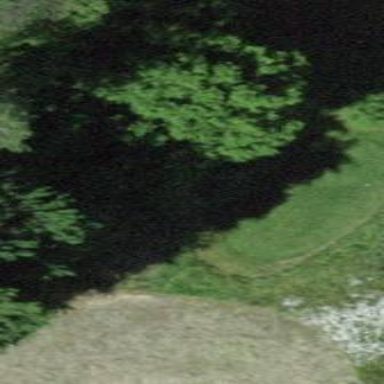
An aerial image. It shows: Golf tee.